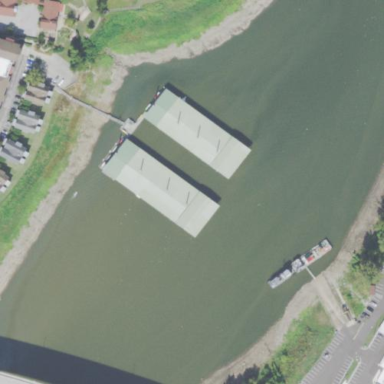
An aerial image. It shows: Boathouse building.